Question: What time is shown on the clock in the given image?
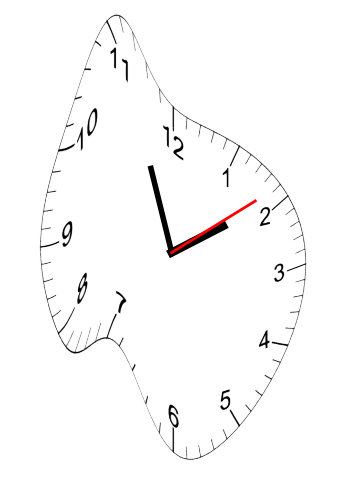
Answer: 01:56:09